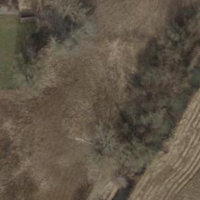
EUNIS habitat code: 21
Species observed at this site:
Mareca strepera
Parus major